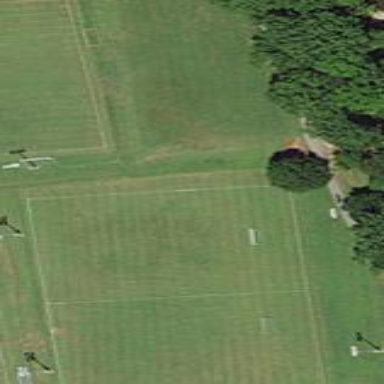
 suitable for soccer and American football."